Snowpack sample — Loveland Pass, Silver Plume, Colorado, USA (1/12/25, 11:40 AM MST)
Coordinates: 39.66, -105.88
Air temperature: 7 °F
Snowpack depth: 140 cm
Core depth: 10 cm
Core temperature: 41 °F
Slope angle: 11°, slope face: 30°
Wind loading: high
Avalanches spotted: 2
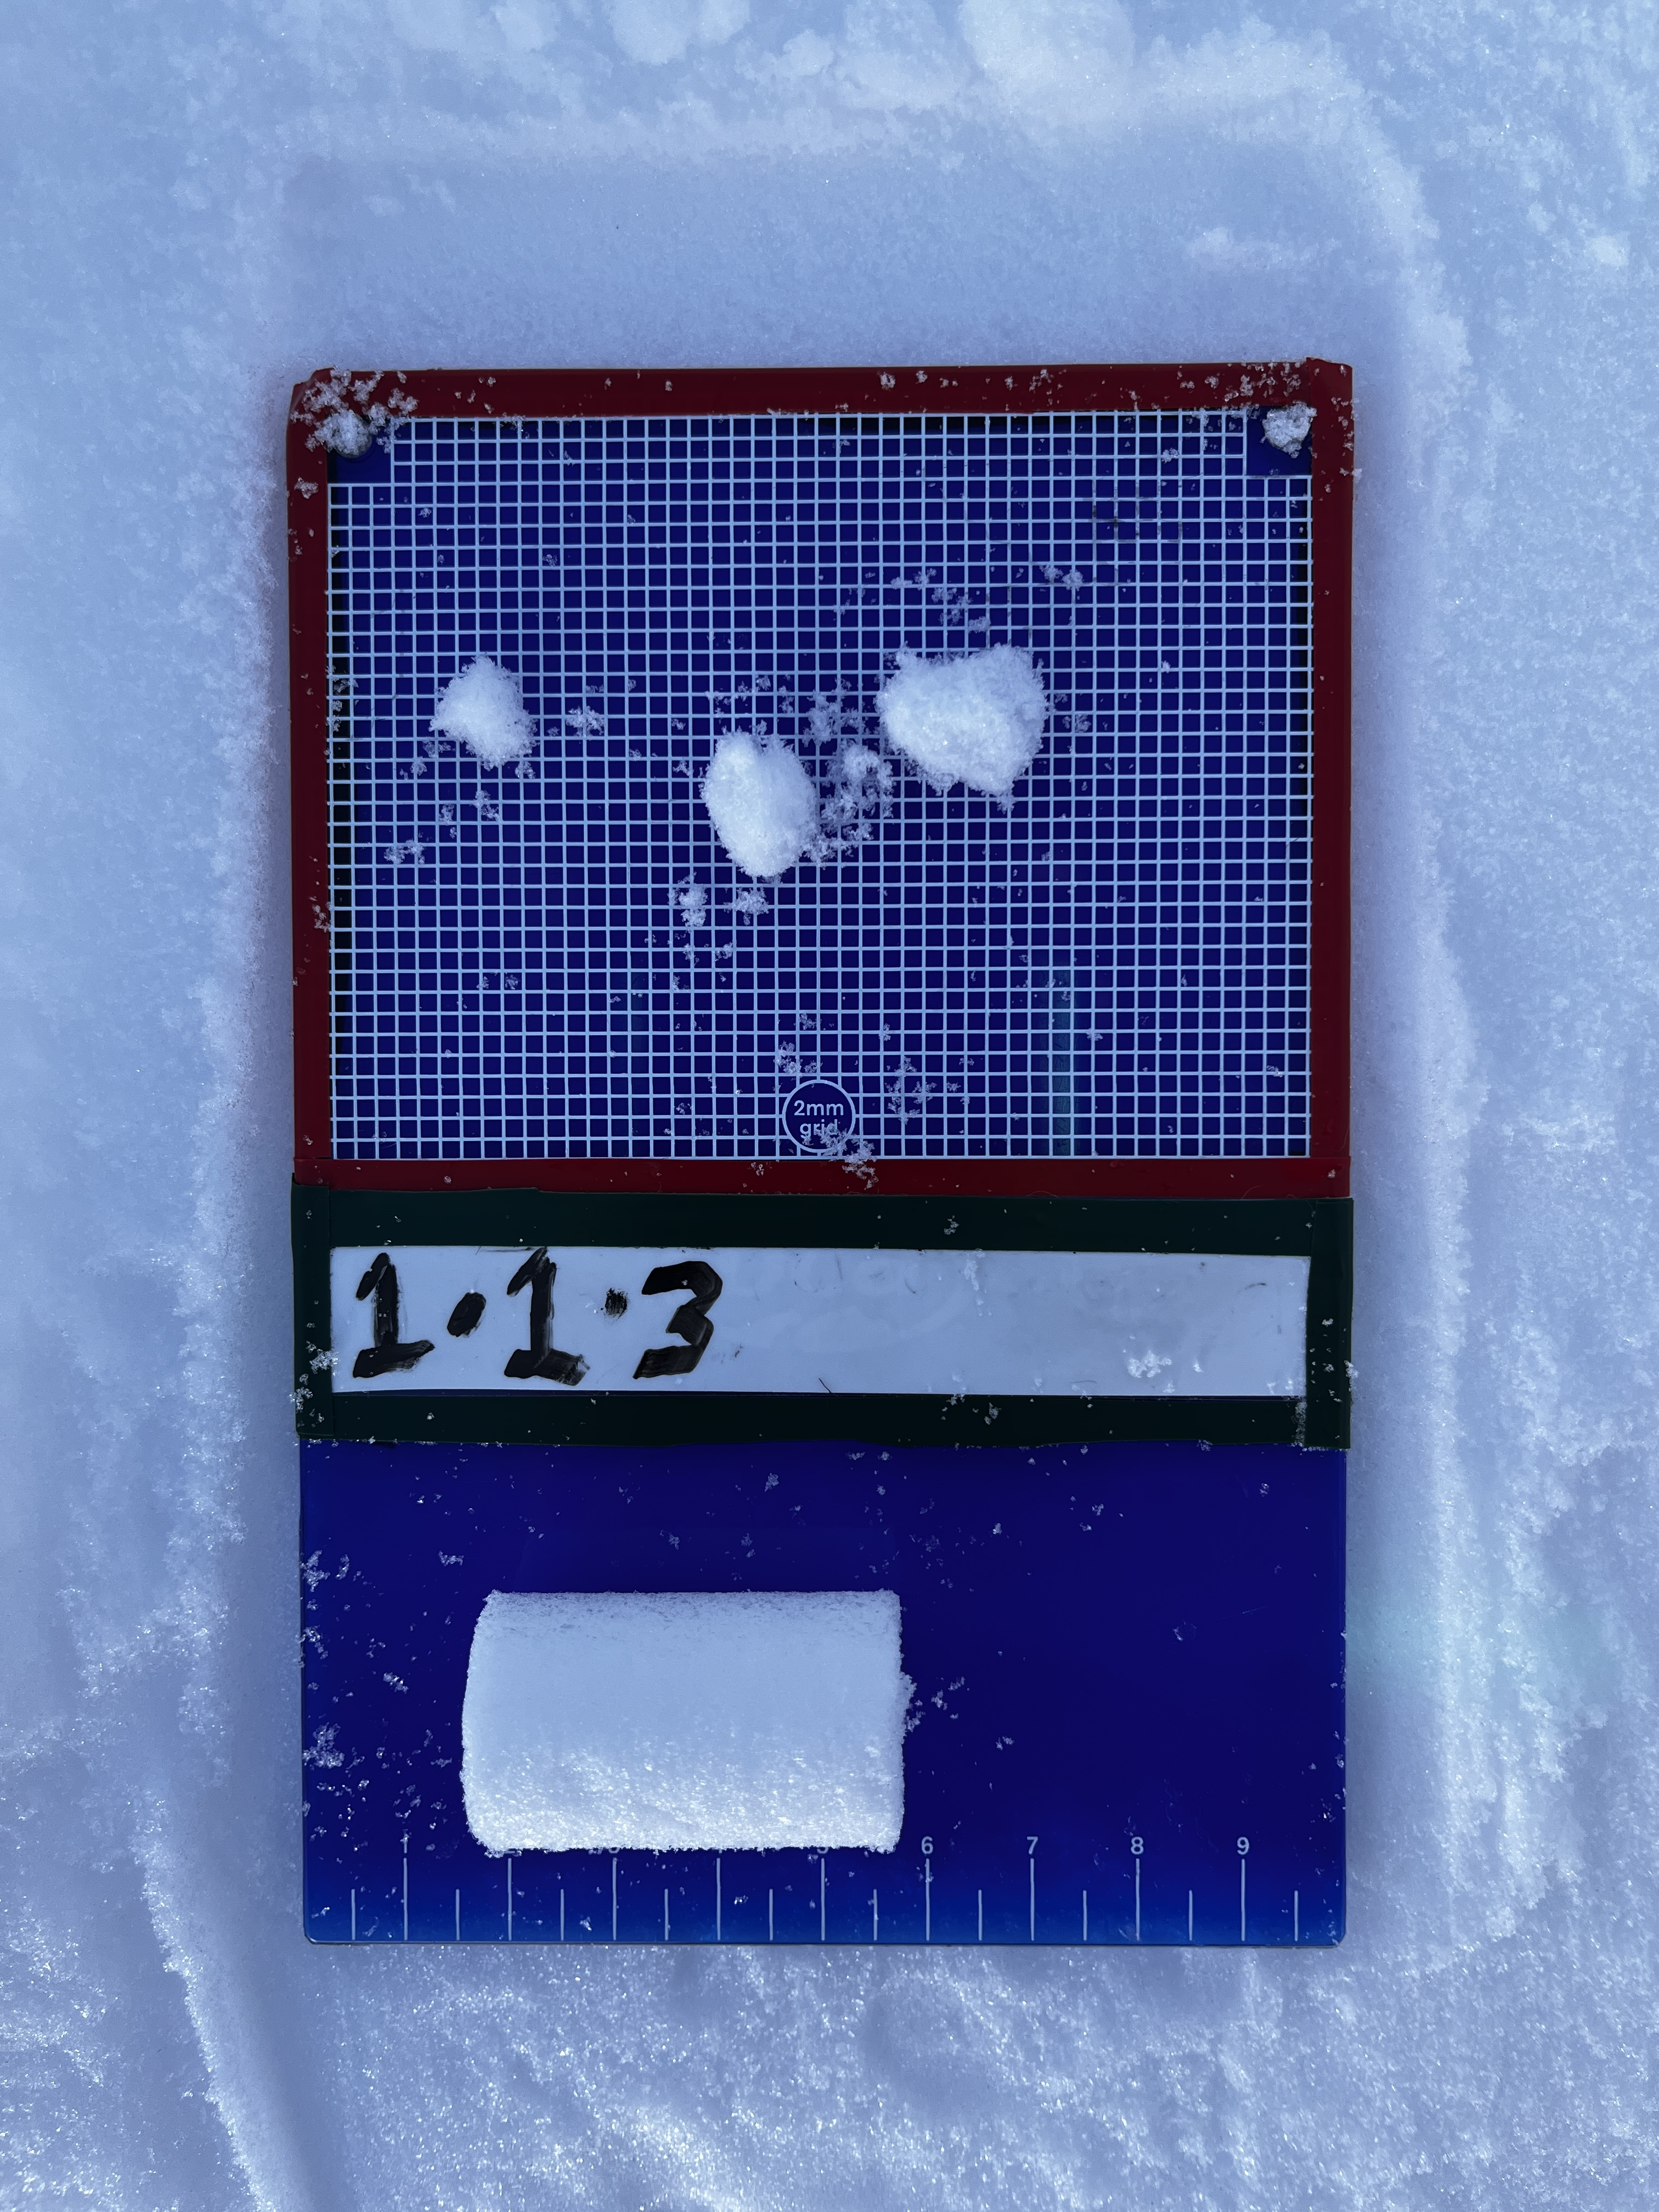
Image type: crystal_card
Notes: Pilot using slightly modified coring method that took too large segment for snow profile picturing, advised not to use in higher level models. Two avalanche on south face nearby, partially cloudy with light snow in the last 24 hours. Lots of wind loading on eastern features.